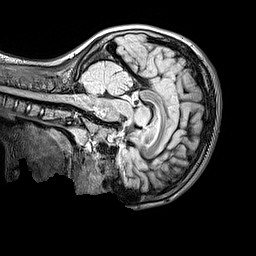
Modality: FLAIR
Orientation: sagittal
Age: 12
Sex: female
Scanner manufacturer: siemens
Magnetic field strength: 3 T
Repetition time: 5 s
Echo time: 0.388 s